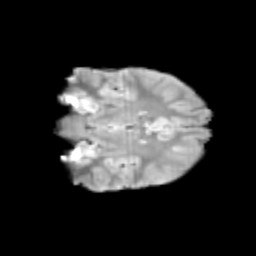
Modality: T2w
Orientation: coronal
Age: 10
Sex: female
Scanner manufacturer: siemens
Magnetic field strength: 3 T
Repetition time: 3.8 s
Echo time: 0.07 s